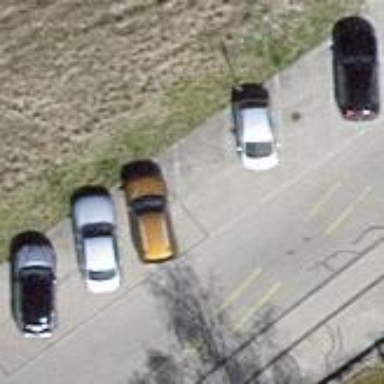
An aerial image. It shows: Parking area.